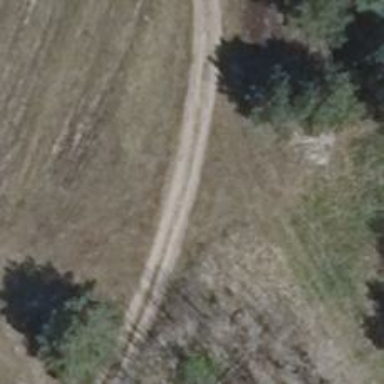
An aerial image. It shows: Sandy track road.